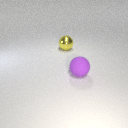
large yellow metal sphere to the left of large purple rubber sphere